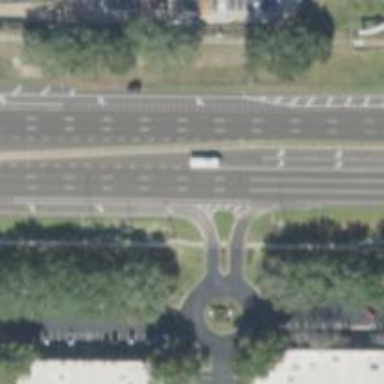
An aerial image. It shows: Uncontrolled road crossing.